Question: Count the number of objects in the diagram.
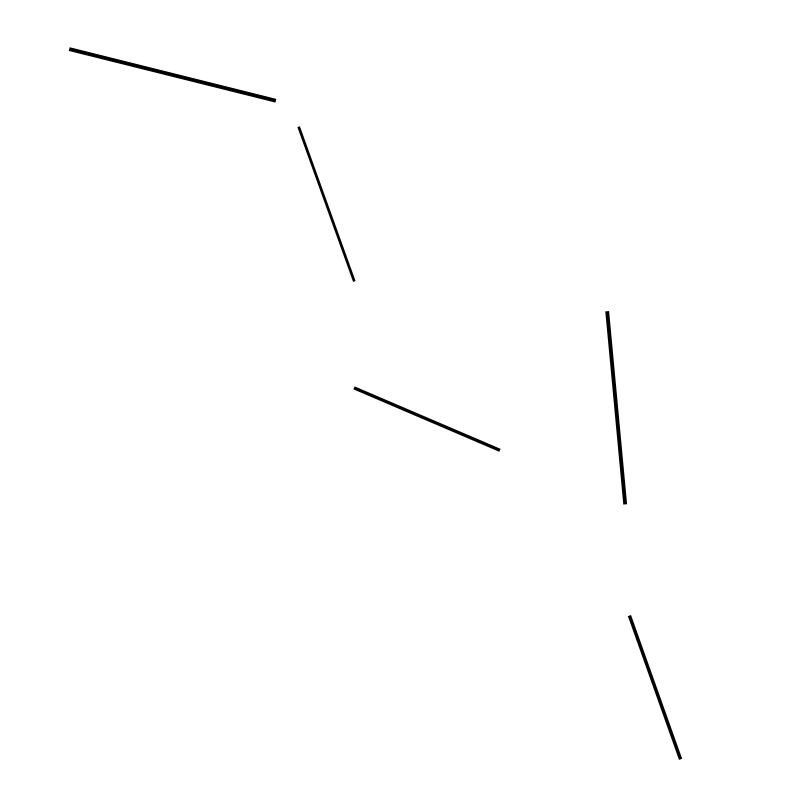
Answer: 5